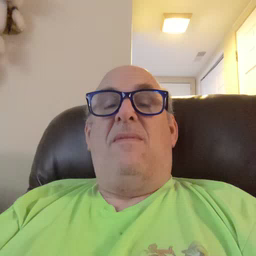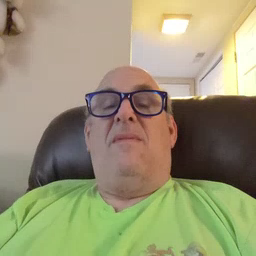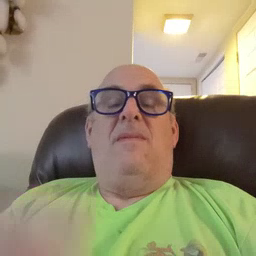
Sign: think